Aerial crown-view tile of a tropical tree (Barro Colorado Island, Panama), acquired 20241014:
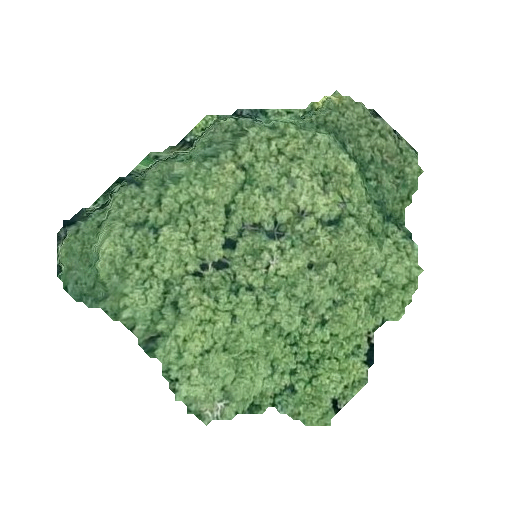
Species: Handroanthus guayacan
GBIF accepted scientific name: Handroanthus guayacan
Crown area: 129.352 m²